Question: I currently have this layout file which is used for a fragment inside tabs.
'''
<?xml version="1.0" encoding="utf-8"?>
<FrameLayout xmlns:android="http://schemas.android.com/apk/res/android"
android:layout_width="match_parent"
android:layout_height="match_parent">
<LinearLayout
android:layout_width="match_parent"
android:layout_height="wrap_content"
android:layout_gravity="center_vertical"
android:orientation="vertical" >
<TableRow
android:paddingTop="10dip"
android:paddingLeft="10dip"
android:paddingRight="10dip"
android:paddingBottom="3dip"
android:layout_width="match_parent"
android:layout_height="wrap_content">
<Button
android:id="@+id/Btn_Show"
android:layout_width="wrap_content"
android:layout_height="wrap_content"
android:text="Button 1" />
<Button
android:id="@+id/button2"
android:layout_width="wrap_content"
android:layout_height="wrap_content"
android:text="Button 2" />
</TableRow>
<TableRow
android:paddingTop="10dip"
android:paddingLeft="10dip"
android:paddingRight="10dip"
android:paddingBottom="3dip"
android:layout_width="match_parent"
android:layout_height="wrap_content">
<Button
android:id="@+id/button3"
android:layout_width="wrap_content"
android:layout_height="wrap_content"
android:text="Button 3" />
<Button
android:id="@+id/button4"
android:layout_width="wrap_content"
android:layout_height="wrap_content"
android:text="Button 4" />
</TableRow>
</LinearLayout>
</FrameLayout>
'''

I have tried using various ways of android:layout_gravity="center_vertical | horizontal" but does not seem to work
Thanks in advance.
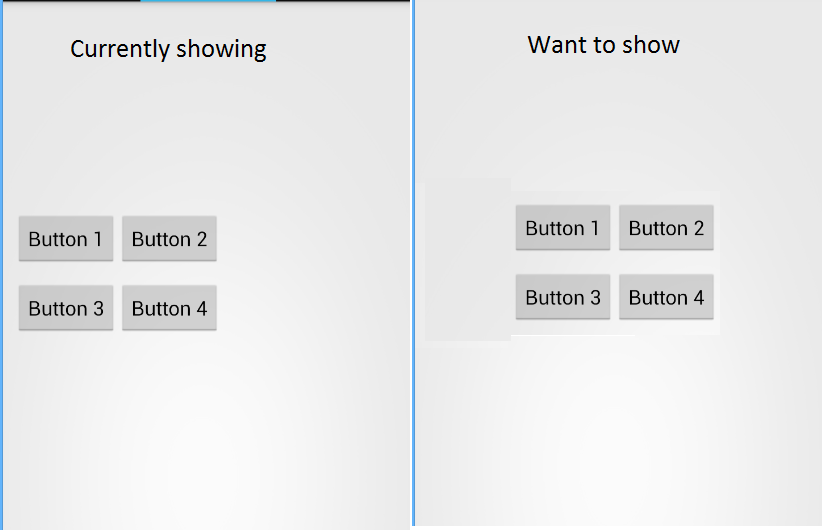
Answer: you have to set width 'TableRow' to 'android:layout_width="wrap_content"' then make gravity 'center' 'android:layout_gravity="center"'
'''
<?xml version="1.0" encoding="utf-8"?>
<FrameLayout xmlns:android="http://schemas.android.com/apk/res/android"
android:layout_width="match_parent"
android:layout_height="match_parent">
<LinearLayout
android:layout_width="match_parent"
android:layout_height="wrap_content"
android:layout_gravity="center_vertical"
android:orientation="vertical" >
<TableRow
android:layout_width="wrap_content"
android:layout_height="wrap_content"
android:layout_gravity="center"
android:paddingBottom="3dip"
android:paddingLeft="10dip"
android:paddingRight="10dip"
android:paddingTop="10dip" >
<Button
android:id="@+id/Btn_Show"
android:layout_width="wrap_content"
android:layout_height="wrap_content"
android:text="Button 1" />
<Button
android:id="@+id/button2"
android:layout_width="wrap_content"
android:layout_height="wrap_content"
android:layout_gravity="center_horizontal"
android:text="Button 2" />
</TableRow>
<TableRow
android:layout_width="wrap_content"
android:layout_height="wrap_content"
android:layout_gravity="center"
android:paddingBottom="3dip"
android:paddingLeft="10dip"
android:paddingRight="10dip"
android:paddingTop="10dip" >
<Button
android:id="@+id/button3"
android:layout_width="wrap_content"
android:layout_height="wrap_content"
android:text="Button 3" />
<Button
android:id="@+id/button4"
android:layout_width="wrap_content"
android:layout_height="wrap_content"
android:text="Button 4" />
</TableRow>
</LinearLayout>
</FrameLayout>
'''